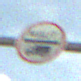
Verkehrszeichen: Mautpflicht
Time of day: Midday
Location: Outdoor (RoadRail)
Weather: PartlyCloudy
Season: NotSpecified
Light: Natural